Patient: sex F, age 69
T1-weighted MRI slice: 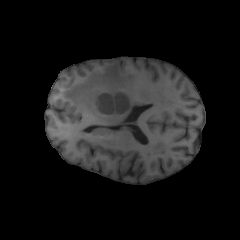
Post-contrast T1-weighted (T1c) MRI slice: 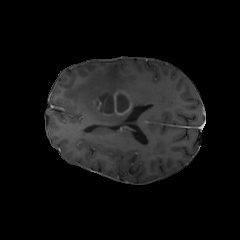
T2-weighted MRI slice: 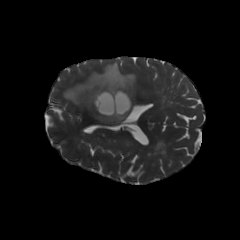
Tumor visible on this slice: yes
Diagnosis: Glioblastoma, IDH-wildtype
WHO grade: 4